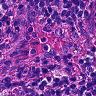
Metastatic tissue present: no